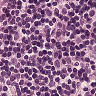
Metastatic tissue present: no